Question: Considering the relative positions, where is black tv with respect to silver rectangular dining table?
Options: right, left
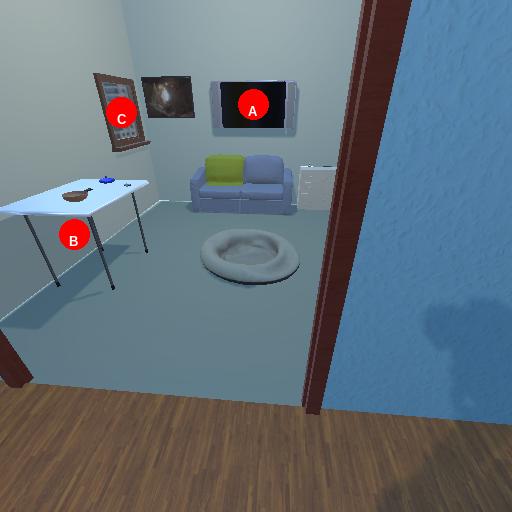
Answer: right